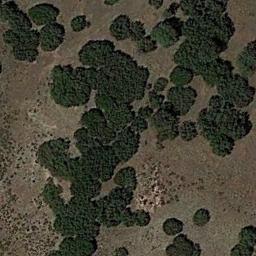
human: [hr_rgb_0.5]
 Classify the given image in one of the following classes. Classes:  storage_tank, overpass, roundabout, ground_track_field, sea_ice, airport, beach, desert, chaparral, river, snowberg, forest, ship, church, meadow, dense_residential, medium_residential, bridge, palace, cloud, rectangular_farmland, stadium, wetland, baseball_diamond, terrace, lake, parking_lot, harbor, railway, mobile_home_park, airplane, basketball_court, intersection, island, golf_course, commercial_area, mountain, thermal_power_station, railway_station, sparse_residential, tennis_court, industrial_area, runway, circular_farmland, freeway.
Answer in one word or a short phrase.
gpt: chaparral